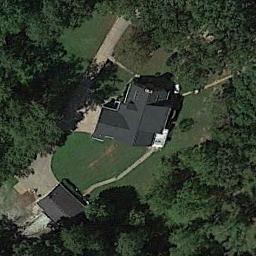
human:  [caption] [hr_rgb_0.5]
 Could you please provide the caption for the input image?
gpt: There are several grey houses in the sparse residential area, And many green trees surrounded by grass .

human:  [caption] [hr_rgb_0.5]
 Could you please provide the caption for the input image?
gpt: There are several houses on the grass, And behind them are lush woods .

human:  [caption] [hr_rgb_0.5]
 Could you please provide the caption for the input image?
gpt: The sparse residential is on the grass next to some trees and a road .

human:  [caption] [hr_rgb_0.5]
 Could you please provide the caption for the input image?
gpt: The sparse residential  is surrounded by trees .

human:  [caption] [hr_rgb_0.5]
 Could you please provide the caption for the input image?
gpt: A sparse residential area with many green trees and two black buildings .